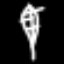
Label: leaf